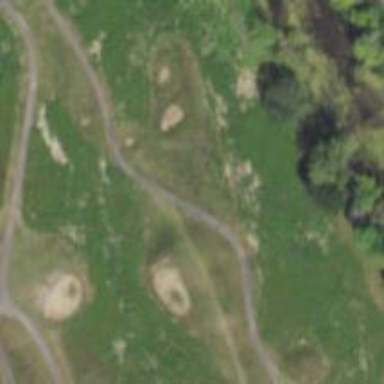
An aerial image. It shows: Path for both road and golf.